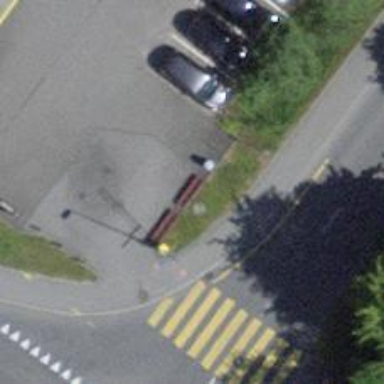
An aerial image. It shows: Red bench.